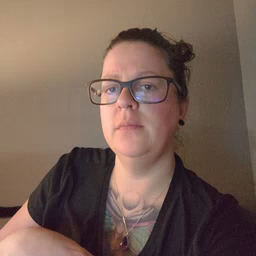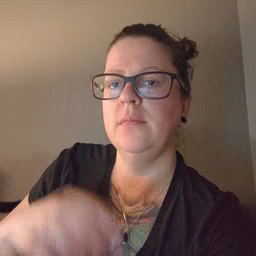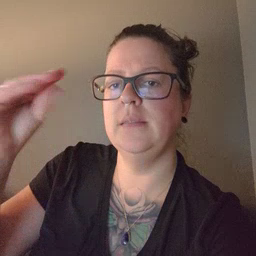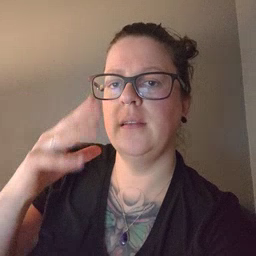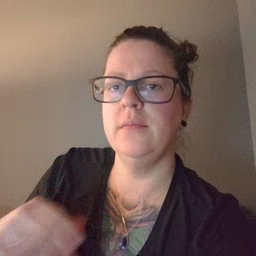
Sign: sun